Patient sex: F
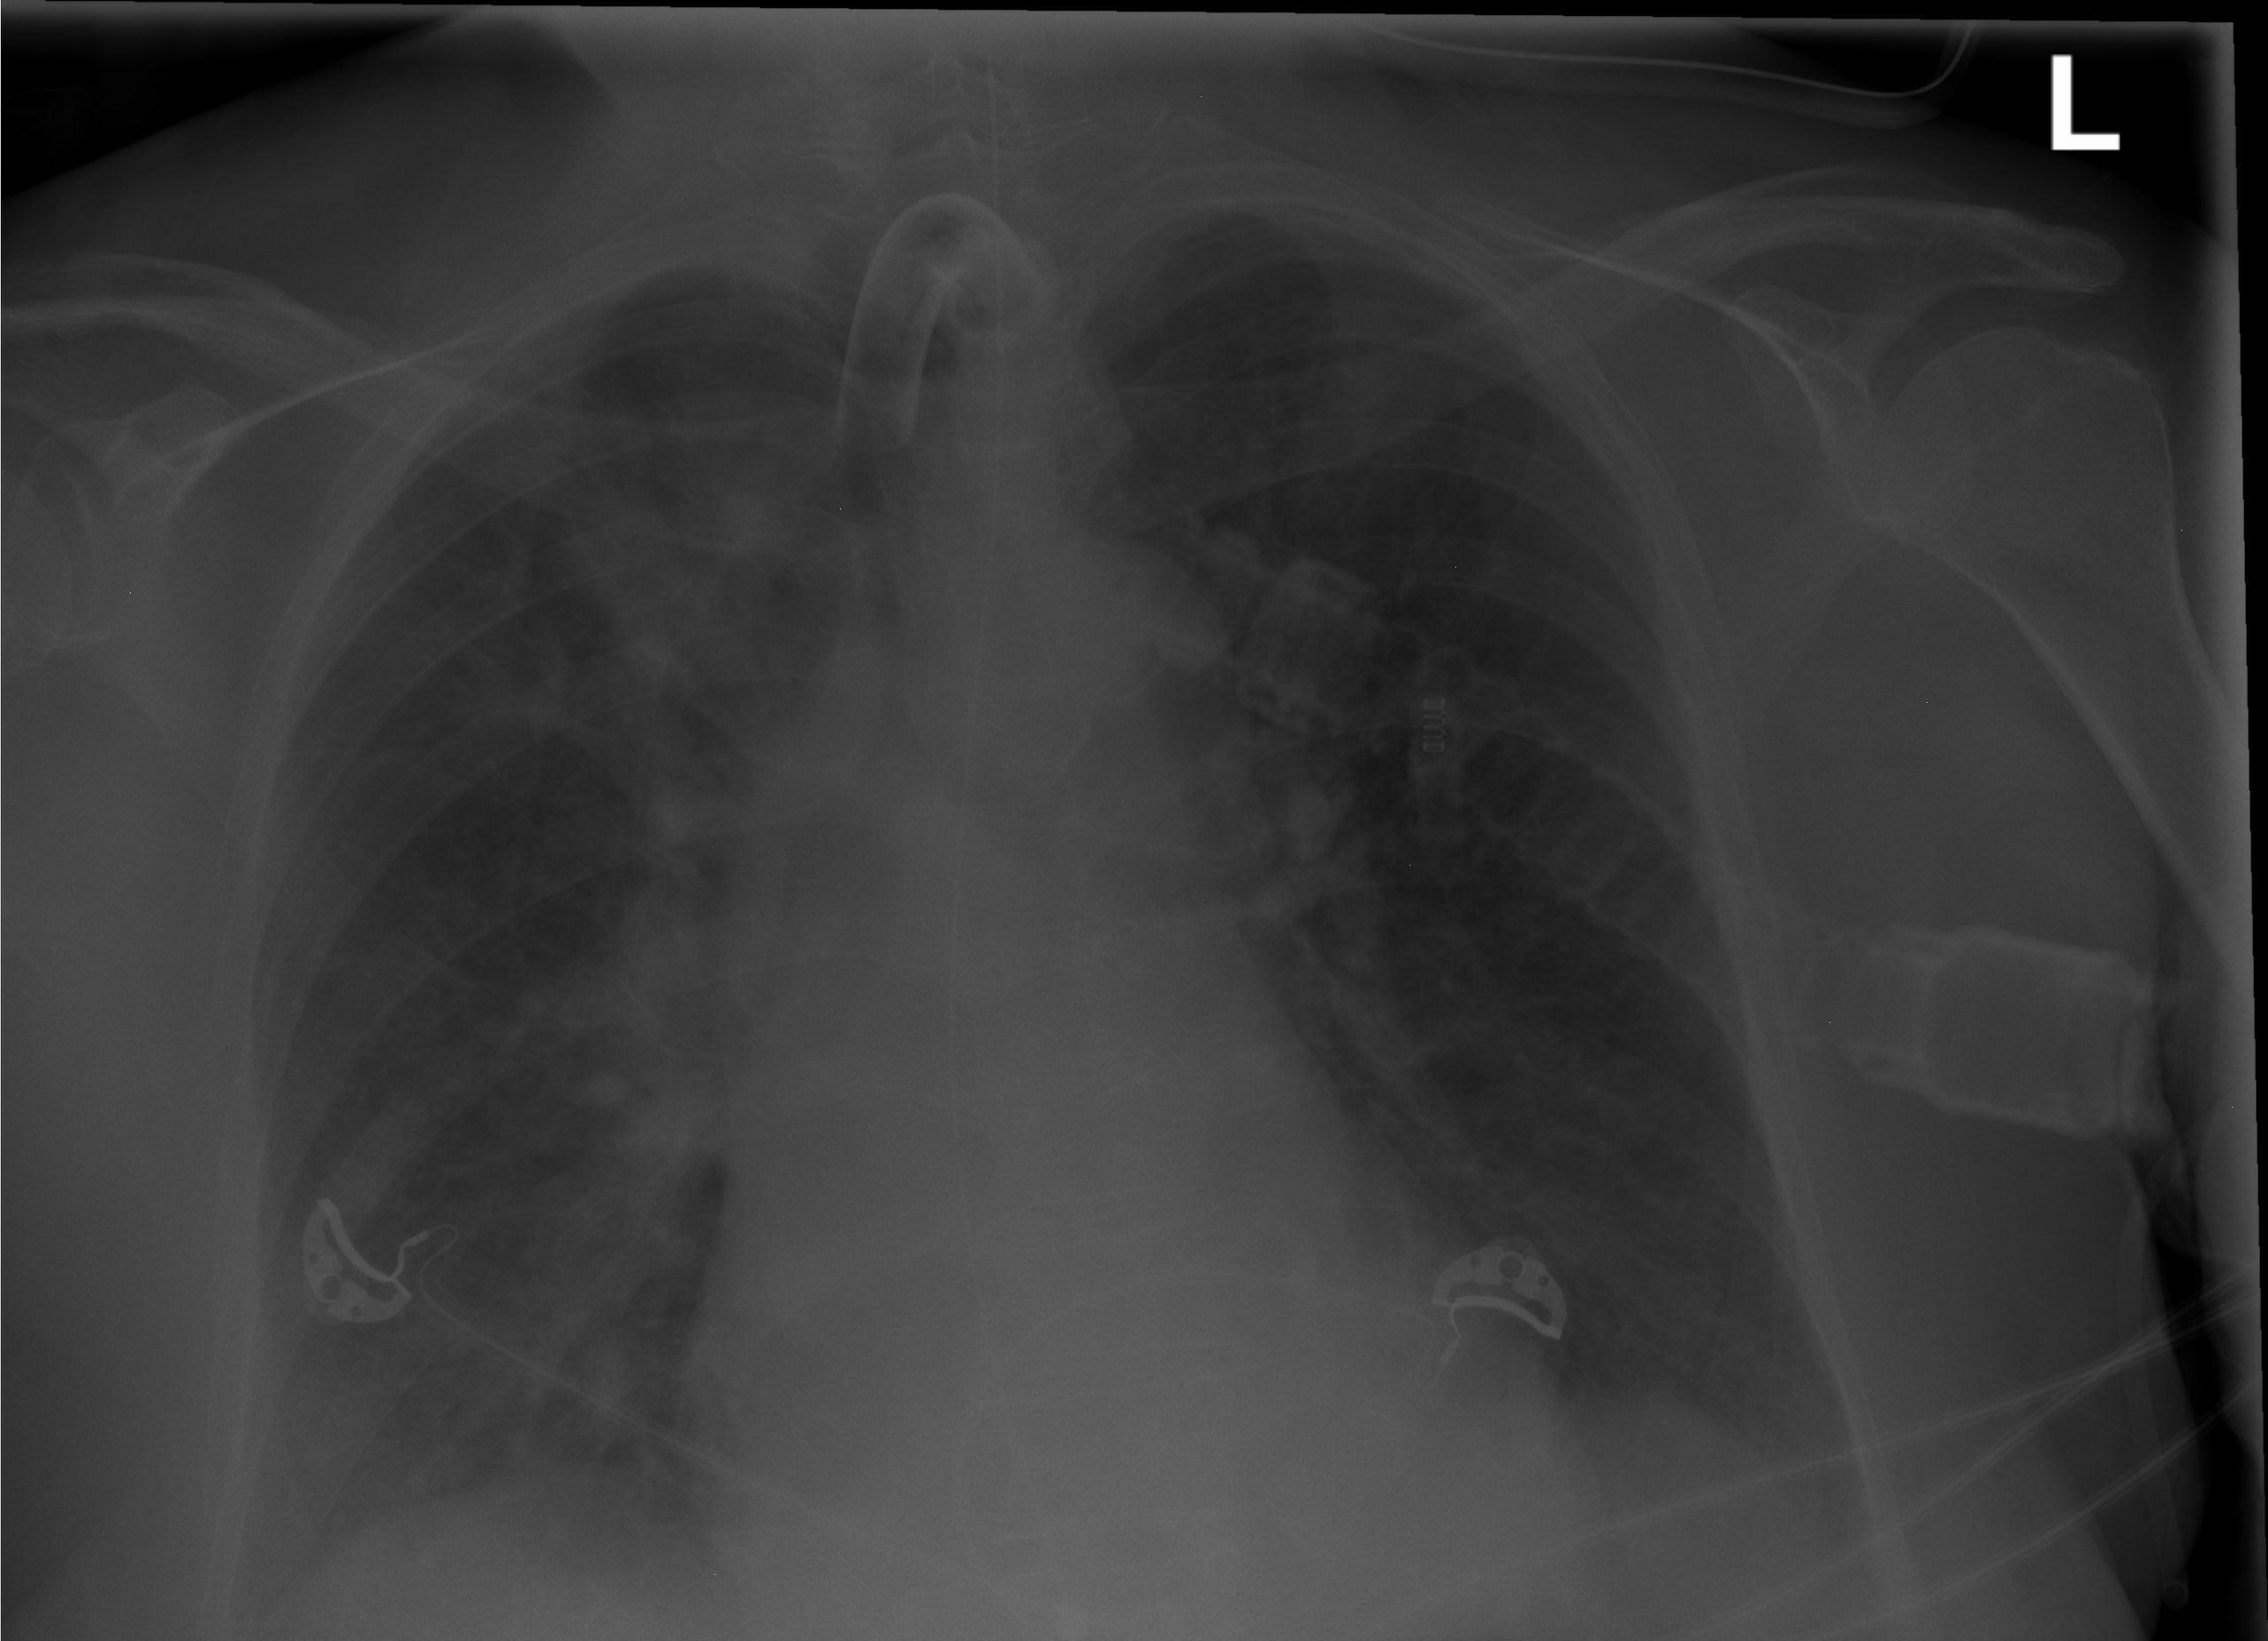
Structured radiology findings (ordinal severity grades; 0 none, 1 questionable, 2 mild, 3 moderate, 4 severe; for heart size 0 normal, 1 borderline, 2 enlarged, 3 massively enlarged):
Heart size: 0
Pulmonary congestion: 2
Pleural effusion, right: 0
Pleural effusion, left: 2
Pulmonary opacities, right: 2
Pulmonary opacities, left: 0
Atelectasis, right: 0
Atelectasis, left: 0